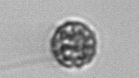
Label: coccolithophorid